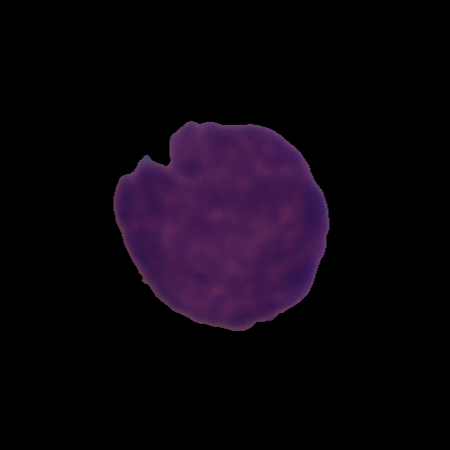
Label: cancer